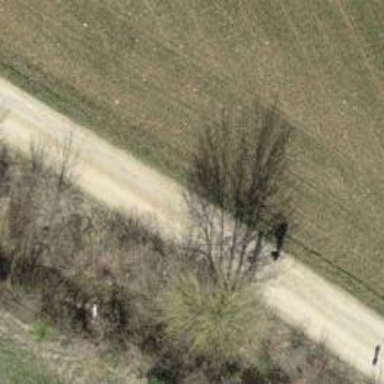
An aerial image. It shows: Gravel track with grade2 tracktype.